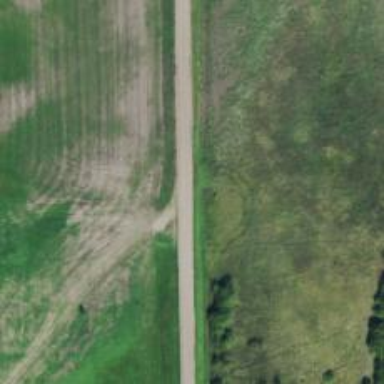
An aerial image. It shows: Unclassified road.